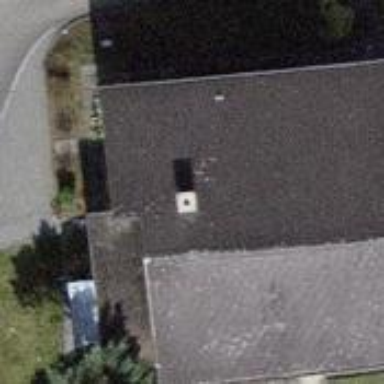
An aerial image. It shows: Detached building.